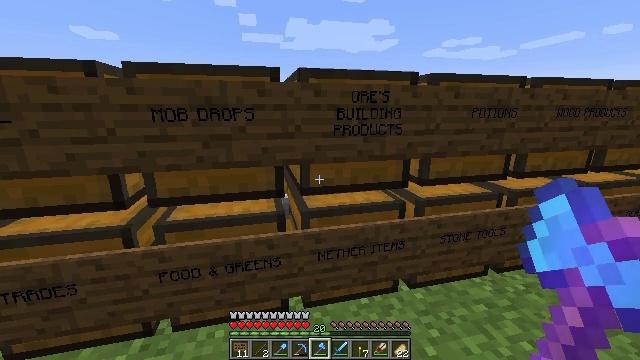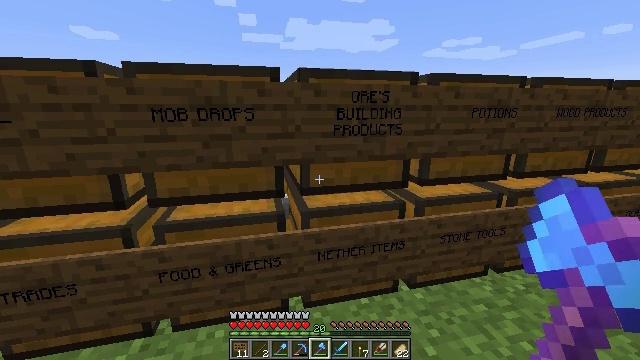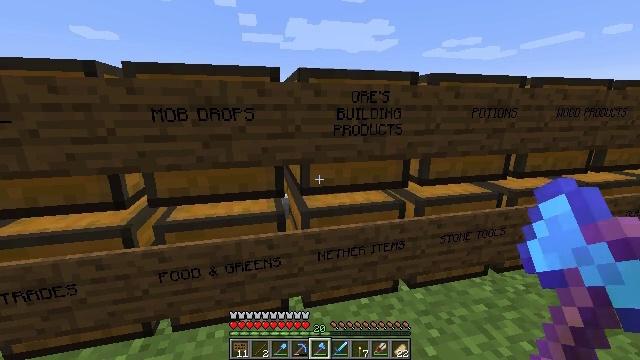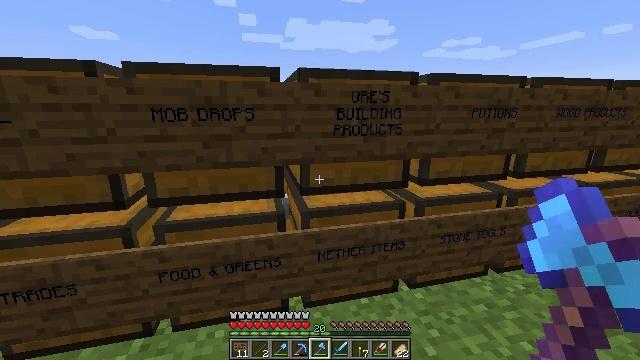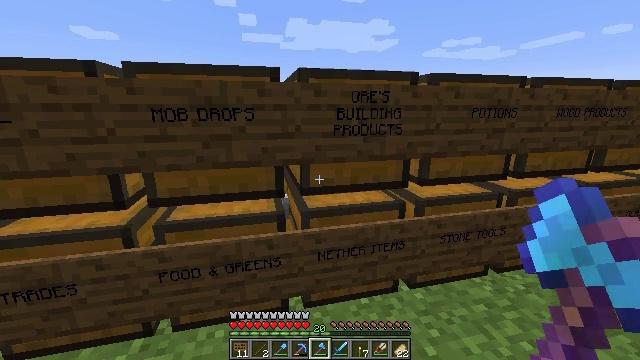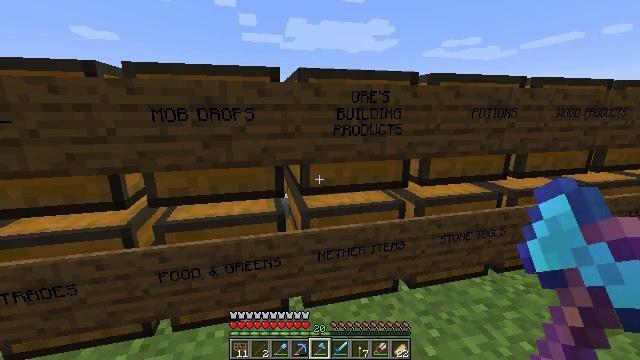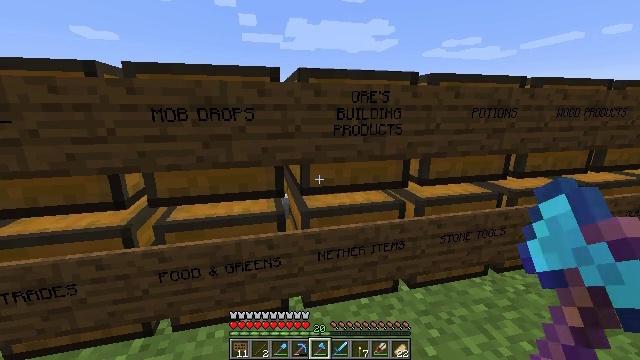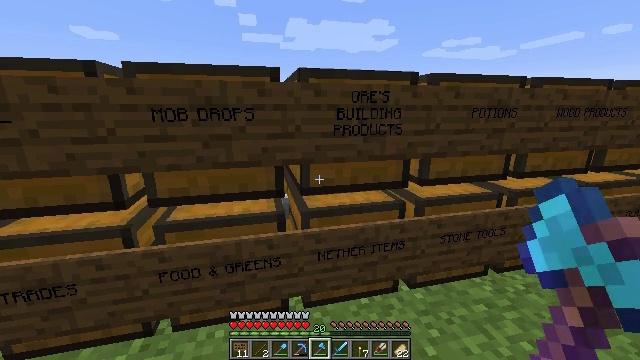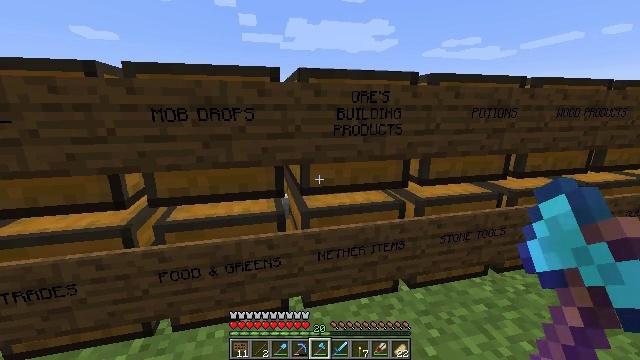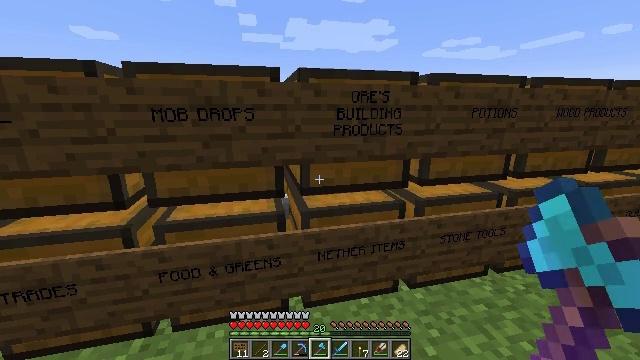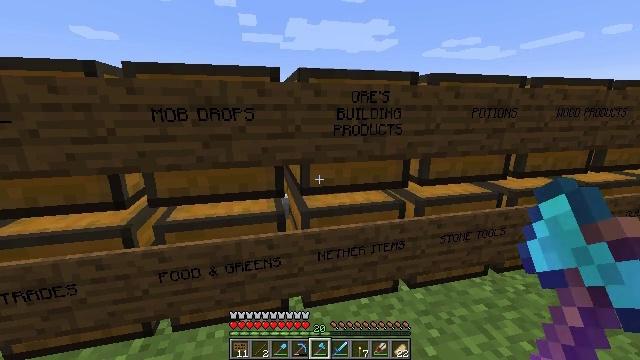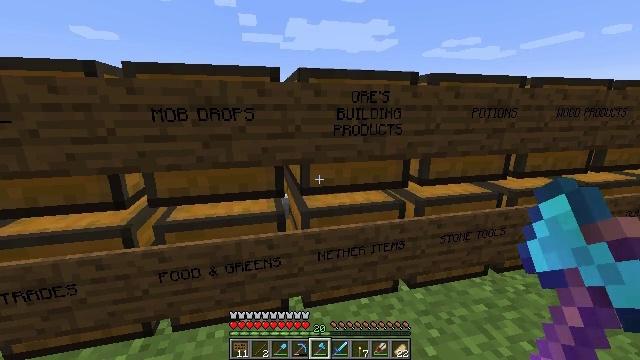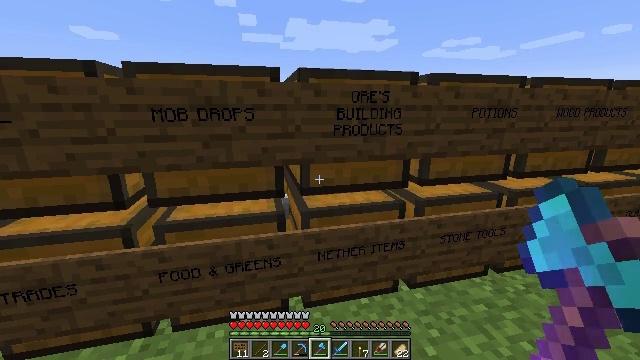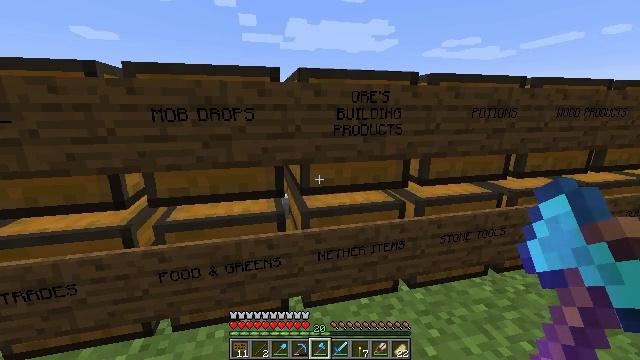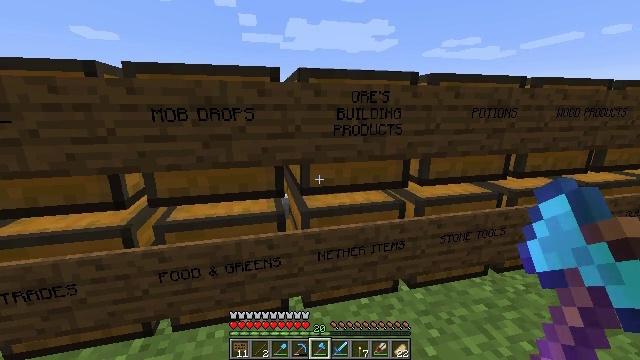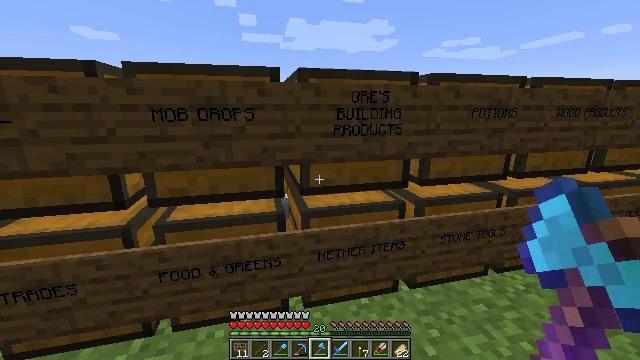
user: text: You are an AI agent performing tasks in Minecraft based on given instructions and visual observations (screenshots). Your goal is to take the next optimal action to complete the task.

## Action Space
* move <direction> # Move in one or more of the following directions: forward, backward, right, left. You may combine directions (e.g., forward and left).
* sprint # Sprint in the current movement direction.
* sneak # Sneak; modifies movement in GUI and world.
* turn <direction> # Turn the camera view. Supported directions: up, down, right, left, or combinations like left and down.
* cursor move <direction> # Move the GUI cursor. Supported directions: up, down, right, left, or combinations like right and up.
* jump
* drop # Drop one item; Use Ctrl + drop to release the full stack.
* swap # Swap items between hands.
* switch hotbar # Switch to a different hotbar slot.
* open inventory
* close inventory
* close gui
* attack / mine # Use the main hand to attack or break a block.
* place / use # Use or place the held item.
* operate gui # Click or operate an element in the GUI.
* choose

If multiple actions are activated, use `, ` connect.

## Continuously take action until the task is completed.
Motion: motion action
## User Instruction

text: Retrieve the torch.
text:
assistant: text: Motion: no_op
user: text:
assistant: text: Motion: no_op
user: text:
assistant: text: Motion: no_op
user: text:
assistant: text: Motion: no_op
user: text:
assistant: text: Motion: no_op
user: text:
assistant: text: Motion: no_op
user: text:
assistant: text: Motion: no_op
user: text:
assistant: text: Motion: no_op
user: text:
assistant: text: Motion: no_op
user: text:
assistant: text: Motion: no_op
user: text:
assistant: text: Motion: no_op
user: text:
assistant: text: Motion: no_op
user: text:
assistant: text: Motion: no_op
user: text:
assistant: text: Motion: no_op
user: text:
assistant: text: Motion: no_op
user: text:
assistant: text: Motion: no_op
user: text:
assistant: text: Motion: no_op
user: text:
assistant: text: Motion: no_op
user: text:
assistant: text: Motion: no_op
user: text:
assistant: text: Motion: no_op
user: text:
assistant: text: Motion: no_op
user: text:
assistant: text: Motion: no_op
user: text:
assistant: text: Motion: no_op
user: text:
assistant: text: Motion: no_op
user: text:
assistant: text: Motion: no_op
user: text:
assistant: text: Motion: no_op
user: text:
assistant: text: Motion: no_op
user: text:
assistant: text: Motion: no_op
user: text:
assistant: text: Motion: no_op
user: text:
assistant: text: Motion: no_op